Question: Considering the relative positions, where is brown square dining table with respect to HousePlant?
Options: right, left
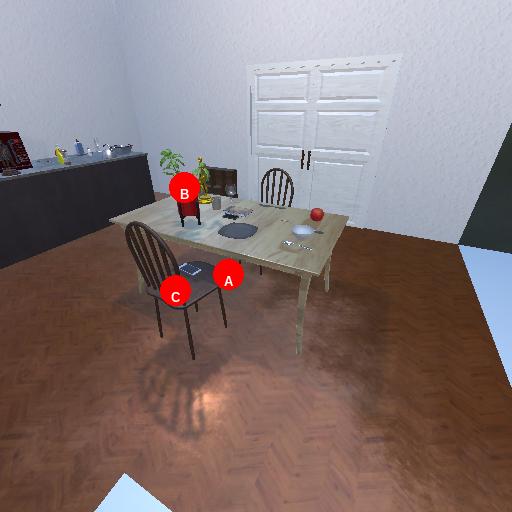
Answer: right